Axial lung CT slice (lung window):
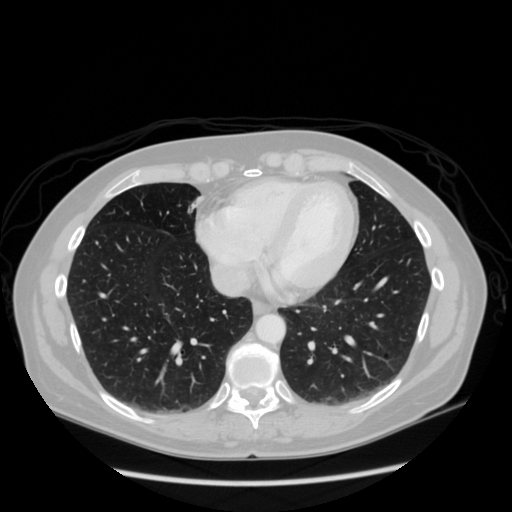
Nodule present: no